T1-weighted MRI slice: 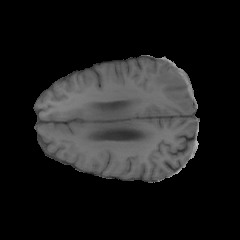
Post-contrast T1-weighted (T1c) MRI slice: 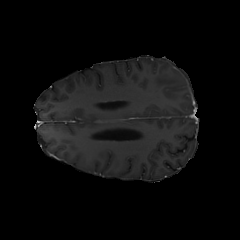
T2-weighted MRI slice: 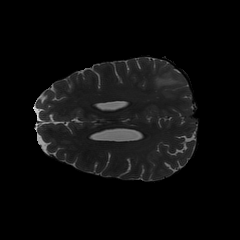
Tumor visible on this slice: yes